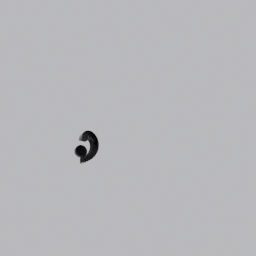
Label: architecture